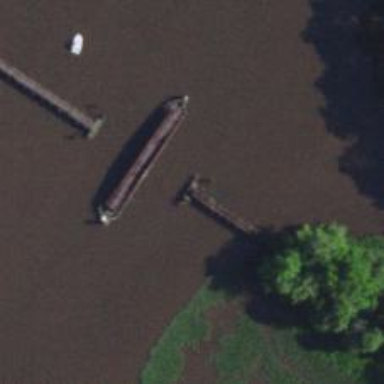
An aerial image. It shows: Disused railway bridge that is movable and of the swing type.